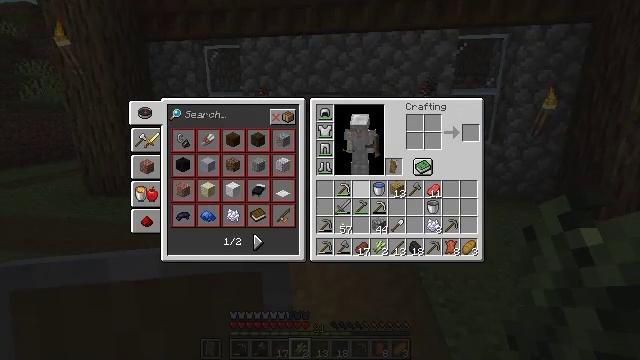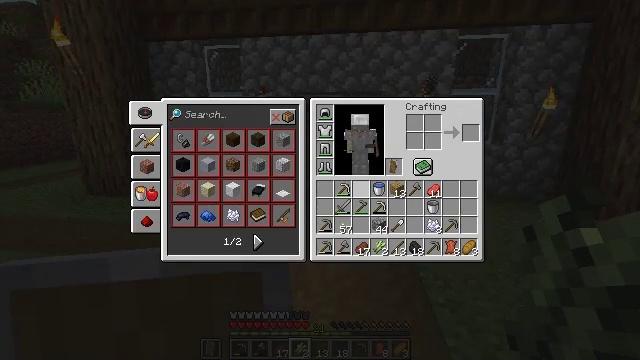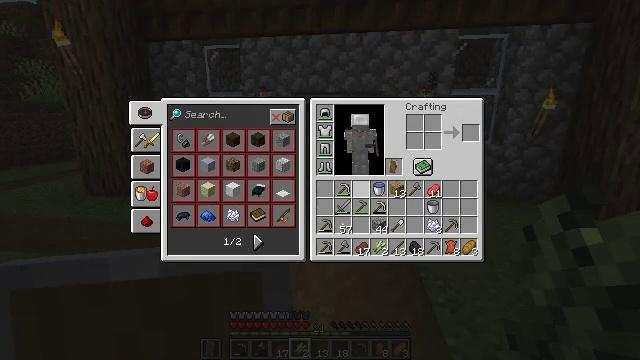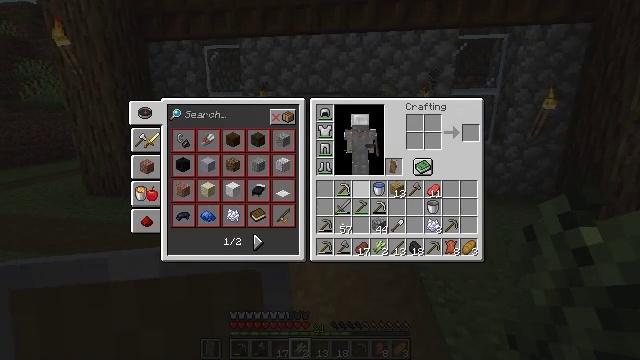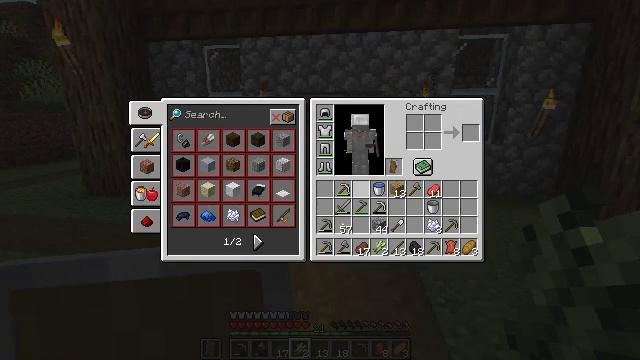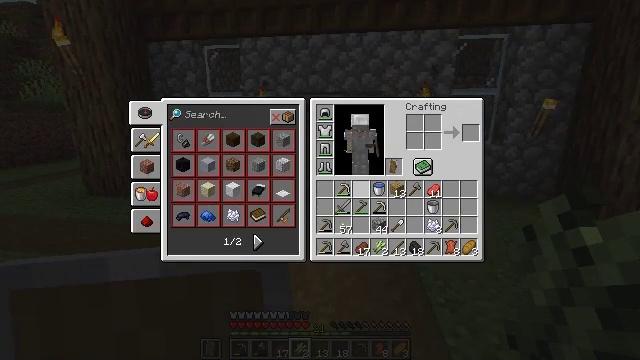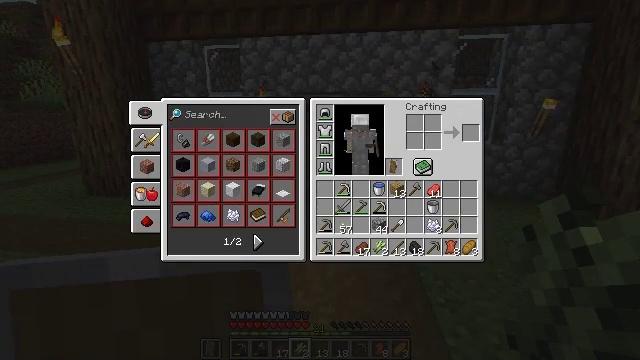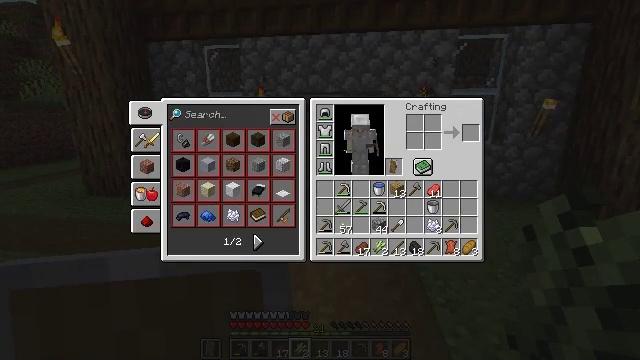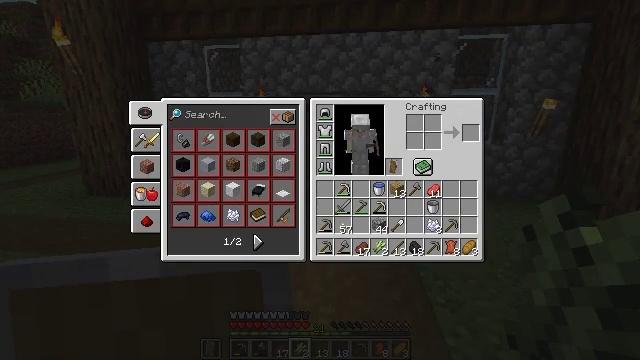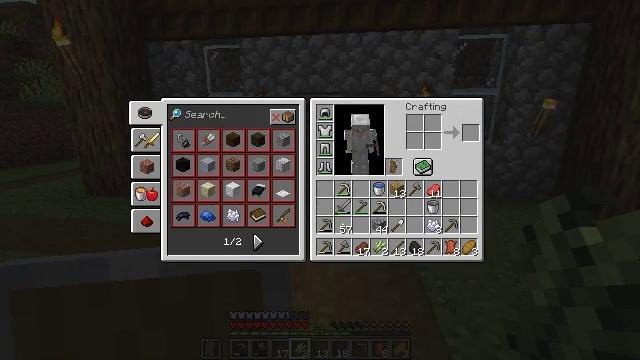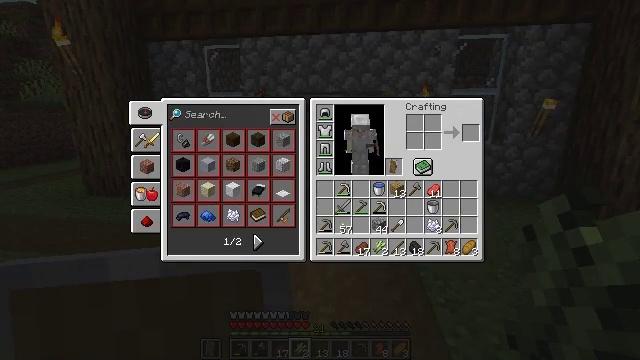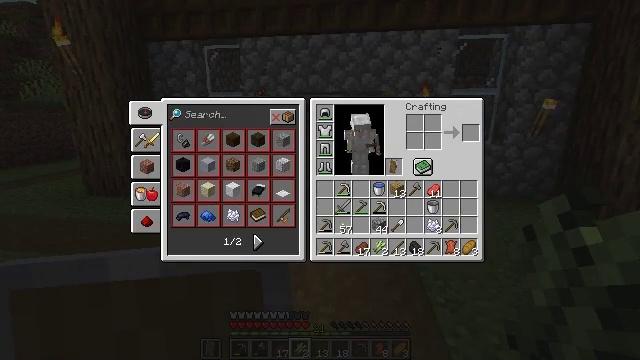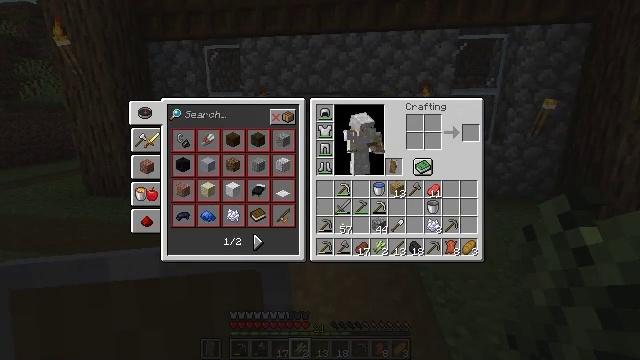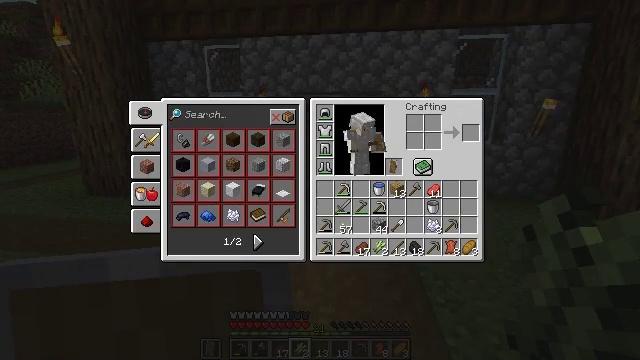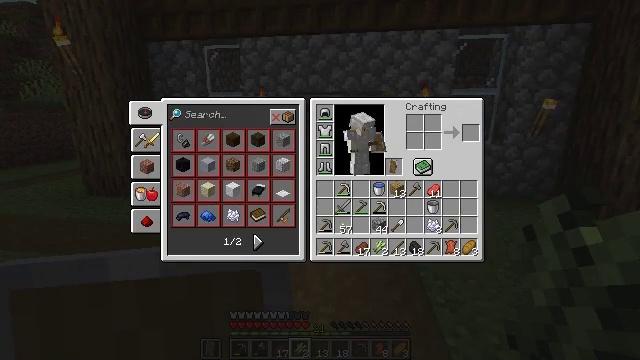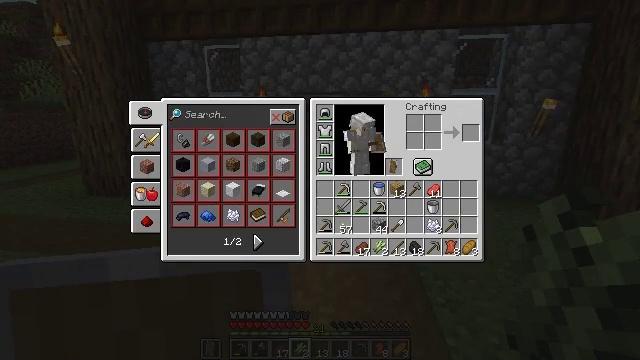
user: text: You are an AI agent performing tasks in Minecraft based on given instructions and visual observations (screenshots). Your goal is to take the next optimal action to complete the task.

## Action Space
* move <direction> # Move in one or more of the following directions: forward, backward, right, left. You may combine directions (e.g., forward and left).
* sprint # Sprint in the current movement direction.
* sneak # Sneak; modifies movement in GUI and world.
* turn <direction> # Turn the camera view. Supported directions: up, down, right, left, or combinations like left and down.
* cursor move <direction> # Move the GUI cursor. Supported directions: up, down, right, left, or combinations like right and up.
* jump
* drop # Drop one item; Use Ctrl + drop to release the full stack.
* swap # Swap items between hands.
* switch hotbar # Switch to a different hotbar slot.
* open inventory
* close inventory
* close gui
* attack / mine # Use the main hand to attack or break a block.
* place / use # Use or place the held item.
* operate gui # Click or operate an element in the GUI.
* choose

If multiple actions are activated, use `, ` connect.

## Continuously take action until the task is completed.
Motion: motion action
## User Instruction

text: In the crafting table, craft some paper.
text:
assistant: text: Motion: no_op
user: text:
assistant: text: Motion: no_op
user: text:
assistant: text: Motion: no_op
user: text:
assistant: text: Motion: no_op
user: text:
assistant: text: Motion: no_op
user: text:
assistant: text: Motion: no_op
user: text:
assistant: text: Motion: no_op
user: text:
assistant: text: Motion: no_op
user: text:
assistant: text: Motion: no_op
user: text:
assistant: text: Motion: no_op
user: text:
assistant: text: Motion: cursor move right and up
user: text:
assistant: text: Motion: move forward, cursor move right
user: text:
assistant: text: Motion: move forward
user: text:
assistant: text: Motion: no_op
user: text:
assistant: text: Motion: no_op
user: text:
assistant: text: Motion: no_op
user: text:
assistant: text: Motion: cursor move left
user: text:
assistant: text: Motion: turn left
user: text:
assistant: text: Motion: turn left
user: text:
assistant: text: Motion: no_op
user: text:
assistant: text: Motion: turn left and up
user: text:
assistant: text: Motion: move forward, turn left
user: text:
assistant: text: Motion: move forward
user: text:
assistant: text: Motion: move forward
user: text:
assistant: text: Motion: move forward
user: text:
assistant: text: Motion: move forward, sprint, turn right and up
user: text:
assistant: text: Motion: move forward, sprint, turn right
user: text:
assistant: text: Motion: move forward, sprint
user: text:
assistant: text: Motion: move forward, sprint
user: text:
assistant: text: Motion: move forward, sprint, turn right and down